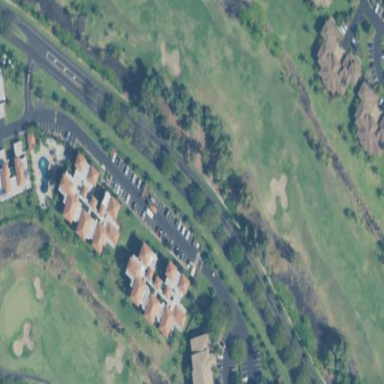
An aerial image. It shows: Scenic golf fairway.